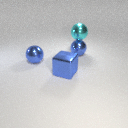
large blue metal cube in front of large blue metal sphere